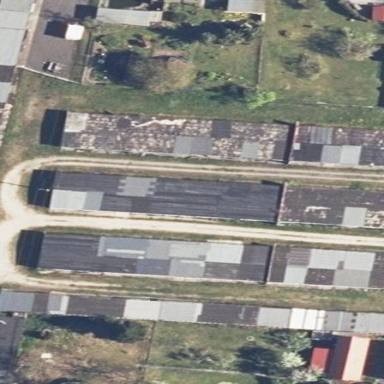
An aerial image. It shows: Garages as the designated land use.